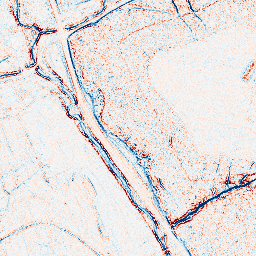
Category: edge_preserving
Decomposition family: bilateral
Decomposition parameters: d: 5
sigma_color: 50
sigma_space: 150
Upsampling method: cubic_catmull_rom
Upsampling parameters: scale: 8
Upsampling scale: 8